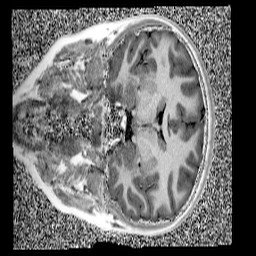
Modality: UNIT1
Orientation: coronal
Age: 11
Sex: female
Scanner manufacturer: siemens
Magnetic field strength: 3 T
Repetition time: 4 s
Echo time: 0.00299 s